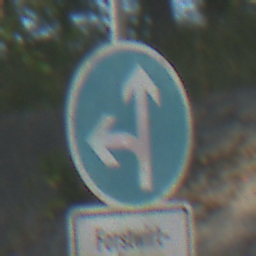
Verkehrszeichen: VorgeschriebeneFahrtrichtungGeradeausOderLinks
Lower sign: BesondereFahrzeugeUndTransportgueter7
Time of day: MorningAfternoon
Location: Outdoor (Nature)
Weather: PartlyCloudy
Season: NotSpecified
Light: Natural